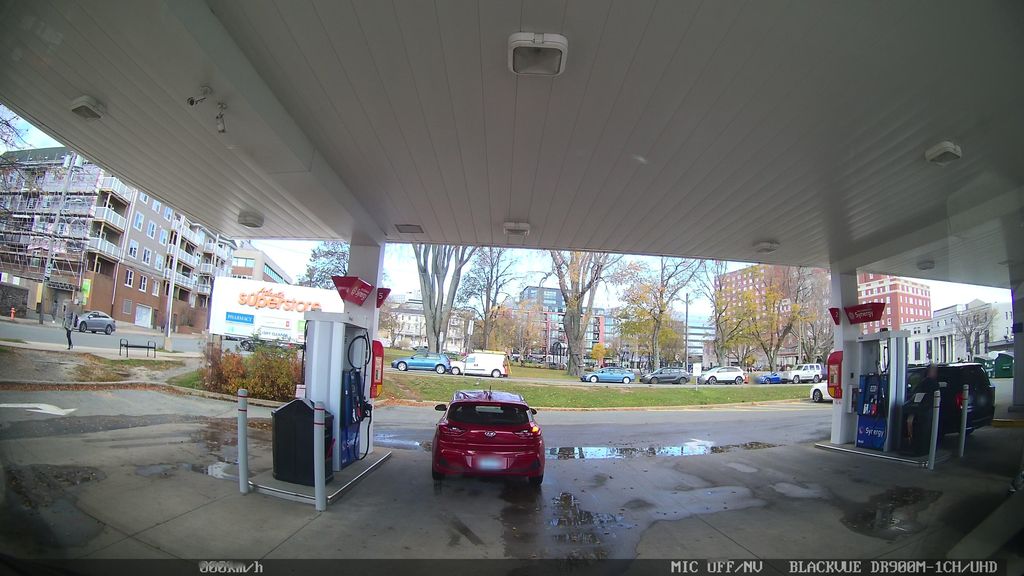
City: halifax